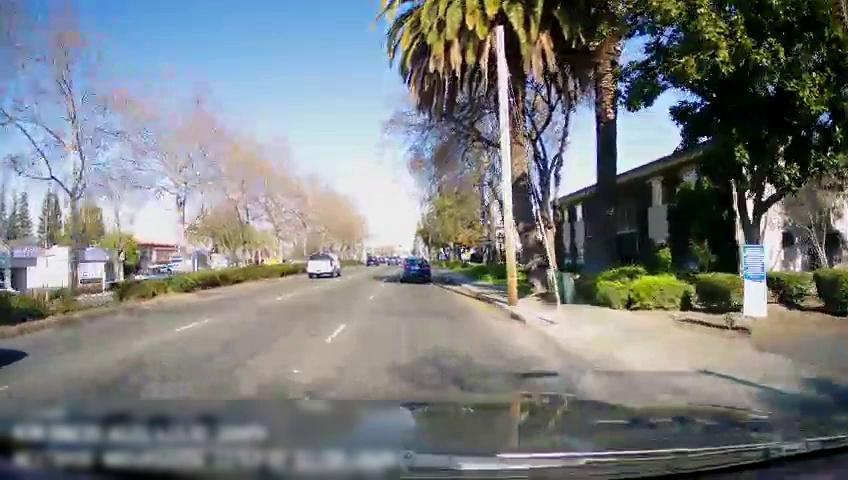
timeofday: Day
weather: Sunny
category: Drivable Space
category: Drivable Space
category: Vehicles | Truck
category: Vehicles | Car
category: Vehicles | Car
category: Lanes | Alternate Lane
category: Lanes | Current Lane